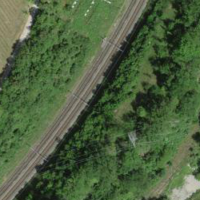
EUNIS habitat code: 41
Species observed at this site:
Scutigera coleoptrata
Capreolus capreolus
Vulpes vulpes
Sciurus vulgaris
Milvus migrans